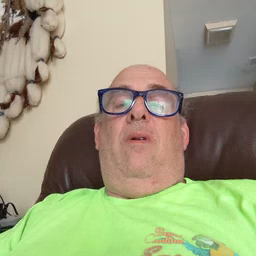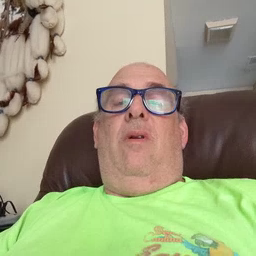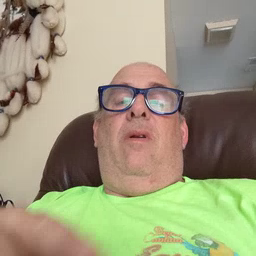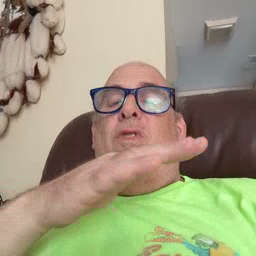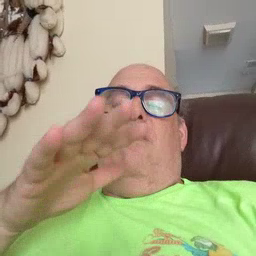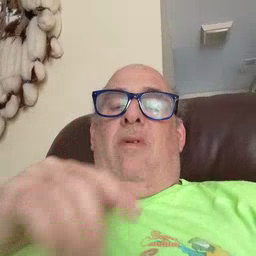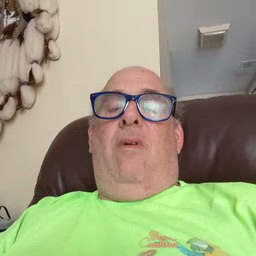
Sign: farm